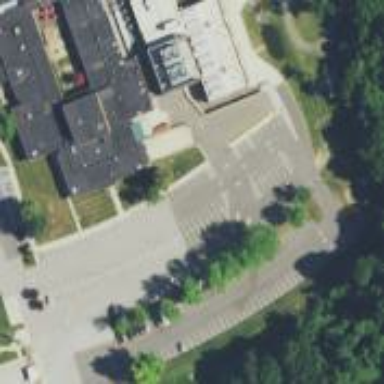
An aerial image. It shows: Parking area with surface.